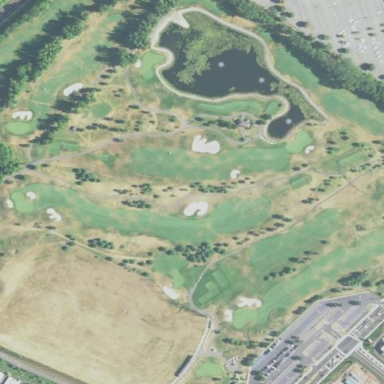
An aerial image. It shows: Golf course.